Field crop: maize
Growth stage: 2
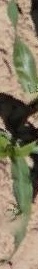
Species: maize